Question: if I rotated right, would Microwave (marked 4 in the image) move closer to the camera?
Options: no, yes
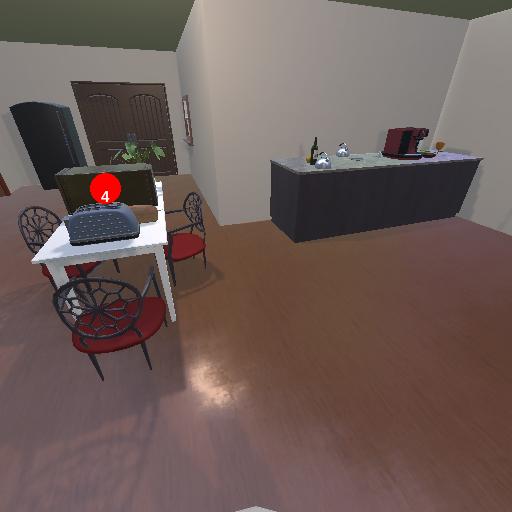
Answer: no